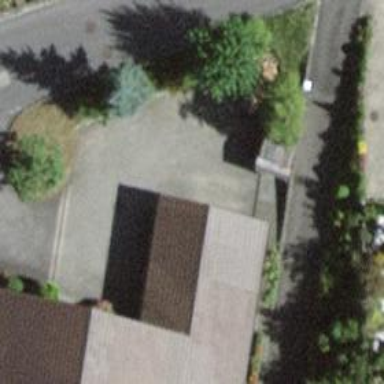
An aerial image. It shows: Garage.